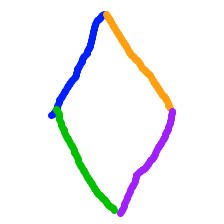
Shape: rhombus